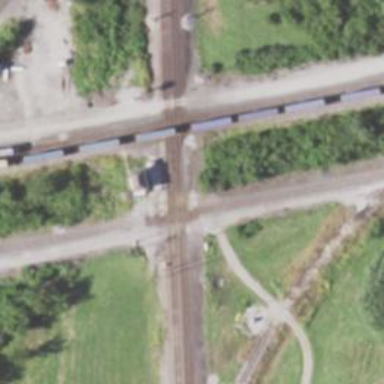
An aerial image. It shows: Railway crossing.